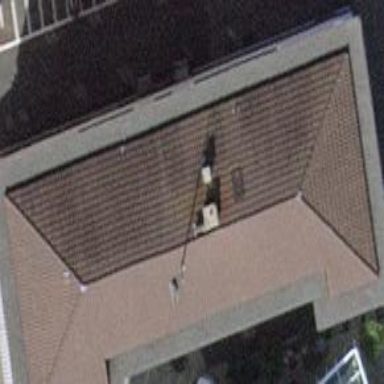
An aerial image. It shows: Building with hipped roof.